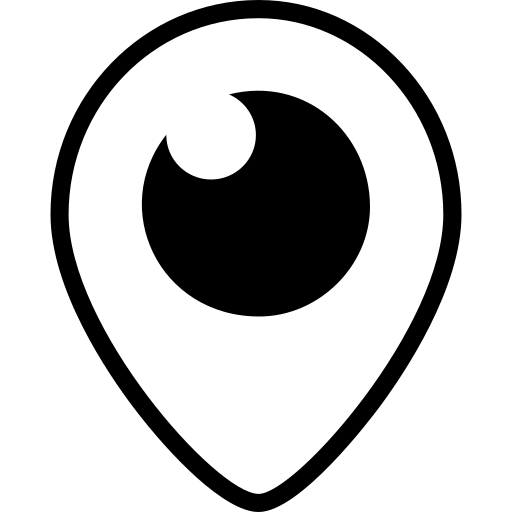
Tags: icon, FontAwesome, fa-icon, brand, periscope